Question: First let me say I think this site is a Godsend, and I am extremely grateful for all I've learned. I have an MVC3 component I'm working with. I want to populate a selectlist and when the user selects one of the options, I want a to load a partial view with the data displayed. Everything works so far except I'm missing the piece that refreshes the partial view. When the page originally loads, I see the empty container in the code. I get no JS errors and Firebug shows the properly formatted HTML returned. So what part of the operation am I missing to refresh the partial view on the page? Please advise and thanx in advance.
The View:
'''
<tr>
<th>Select a User to view their Roles:</th>
<td><%= Html.DropDownList("UserListForRoleView", list, "Please choose a User")%></td>
</tr>
<tr>
<td>
<% Html.RenderPartial("ViewUsersInRole");%>
</td>
</tr>
'''
'''
$(document).ready(function () {
$('#UserListForRoleView').change(function () {
var selectedID = $(this).val();
$.get('/UserAdminRepository/ViewUsersInRole/?user=' + selectedID)
});
});
'''
THe Controller:
'''
public ActionResult ViewUsersInRole()
{
string user = Request["user"];
string[] selectedRoles = Roles.GetRolesForUser(user);
List<string> data = new List<string>();
if (selectedRoles.Length > 0)
{
data = selectedRoles.ToList<string>();
}
else
{
data.Add("No data found");
}
ViewData["UsersinRole"] = data;
return PartialView("ViewUsersInRole");
}
'''
The PartialView (in it's entirety):
'''
<%@ Page Language="C#" Inherits="System.Web.Mvc.ViewPage<dynamic>" %>
<ul>
<%
List<string> list = ViewData["UsersinRole"] as List<string>;
if (list != null && list.Count > 0)
{
foreach (string item in list)
{ %>
<li><%: item %></li>
<% }
}
%>
</ul>
'''

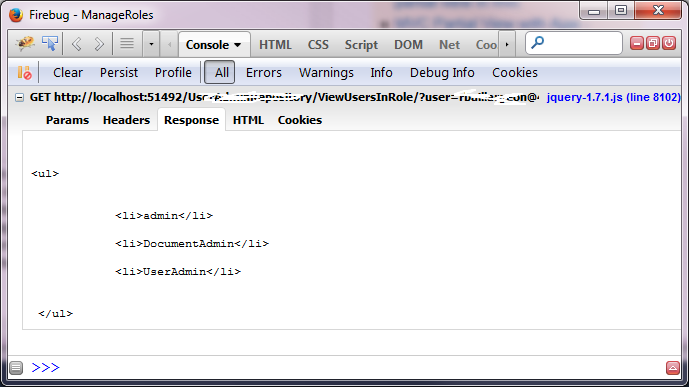
Answer: append html in the 'td' like this:
'''
<td id="partialcontainer">
<% Html.RenderPartial("ViewUsersInRole");%>
</td>
'''
and append html in it:
'''
$(document).ready(function () {
$('#UserListForRoleView').change(function () {
var selectedID = $(this).val();
$.get('/UserAdminRepository/ViewUsersInRole/?user=' + selectedID,function(response){
$('#partialcontainer').html(response);
})
});
});
'''
Little Improved code, always use 'Url.Action' to generate url:
'''
$(document).ready(function () {
$('#UserListForRoleView').change(function () {
var selectedID = $(this).val();
var url = '@Url.Action("ViewUsersInRole","UserAdminRepository")';
url+"?user="+selectedID;
$.get(url,function(response){
$('#partialcontainer').html(response);
});
});
});
'''
I have modified a little your code to make it more clear and readable.